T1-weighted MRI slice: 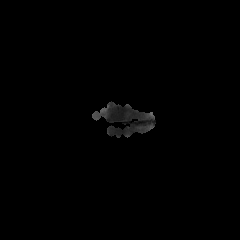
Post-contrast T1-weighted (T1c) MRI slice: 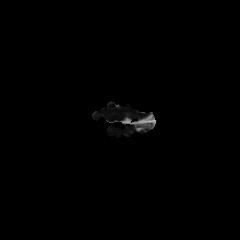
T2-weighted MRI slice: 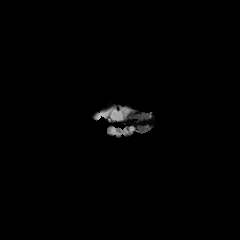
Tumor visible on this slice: no